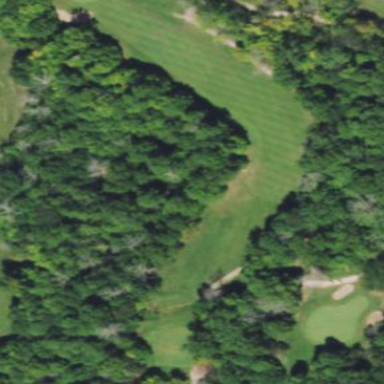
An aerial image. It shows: Grassy area designated as golf fairway.